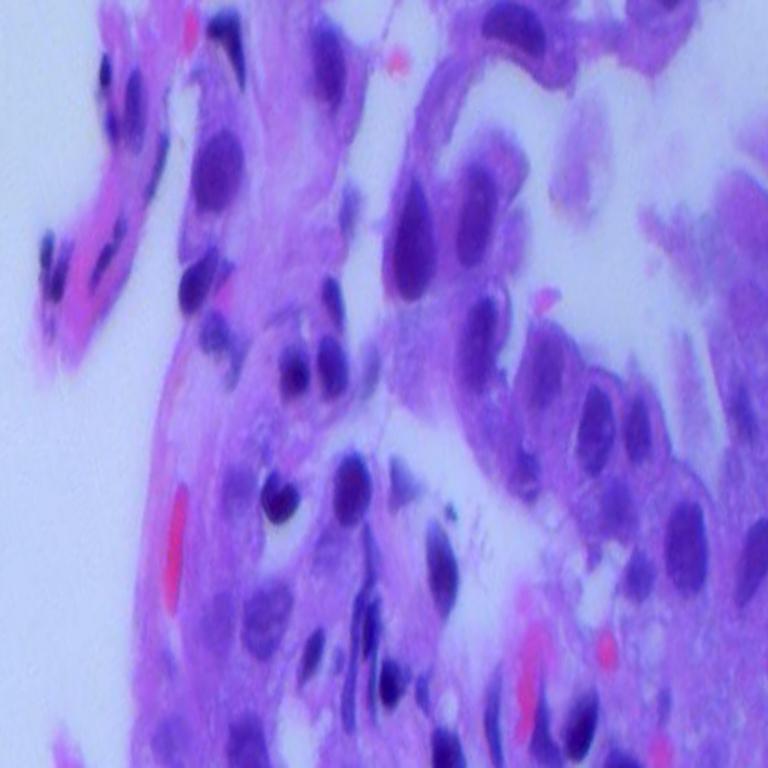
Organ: lung
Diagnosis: adenocarcinomas